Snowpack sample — Rabbit Ears Pass, Jackson County, Colorado, USA (12/17/25, 1:08 PM MST)
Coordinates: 40.387, -106.625
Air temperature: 34 °F
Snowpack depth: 46 cm
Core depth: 10 cm
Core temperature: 30.2 °F
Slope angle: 6°, slope face: 165°
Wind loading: medium
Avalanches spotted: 0
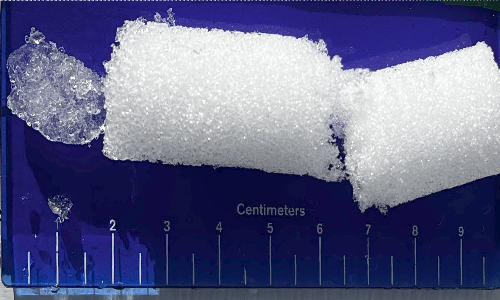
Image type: core
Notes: No avalanches spotted nearby, although collected in a meadowy area with minimal risk on this face of the pass.